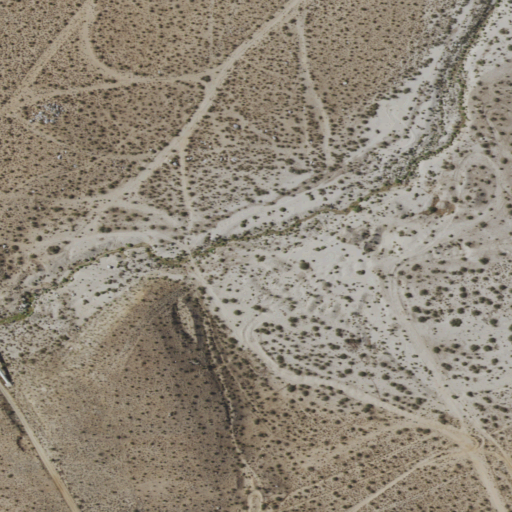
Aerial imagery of valley in California named Grapevine Canyon containing shrub and barren land